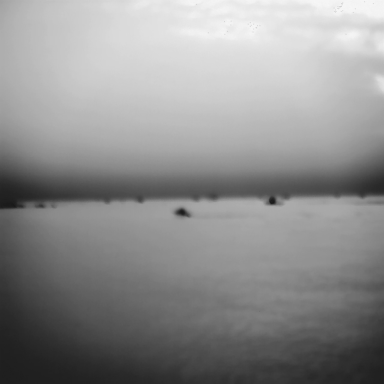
There is a canoe in the infrared image.